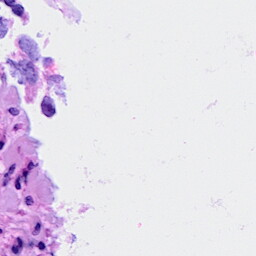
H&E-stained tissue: Breast